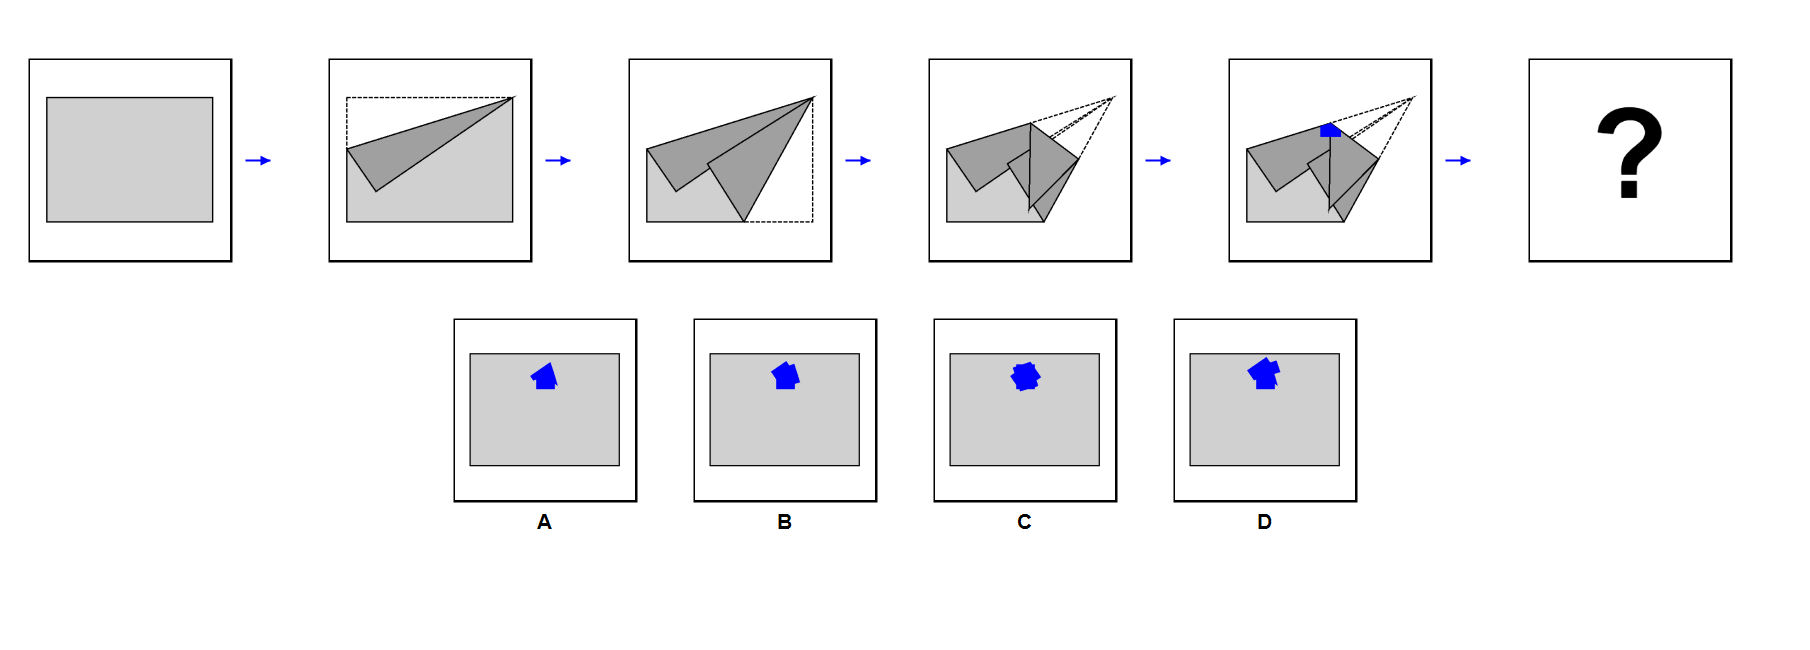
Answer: B